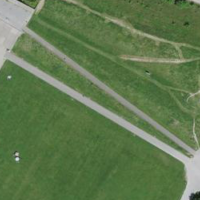
EUNIS habitat code: 53
Species observed at this site:
Pica pica